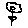
Label: flower